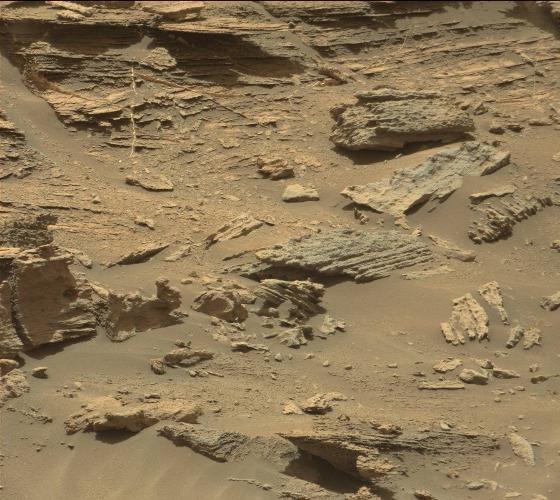
Terrain classes present: Bedrock, Gravel / Sand / Soil, Rock, Shadow